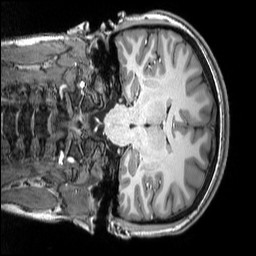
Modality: T1w
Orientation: coronal
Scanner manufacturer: siemens
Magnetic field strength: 3 T
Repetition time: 2.5 s
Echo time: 0.00343 s